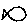
Label: fish